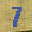
Label: 7